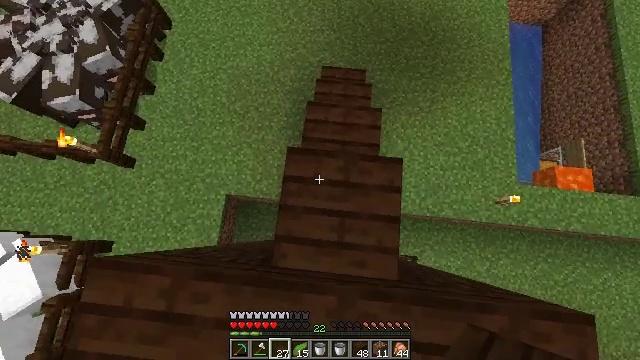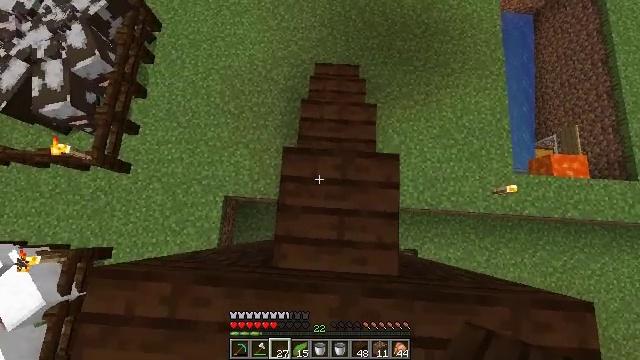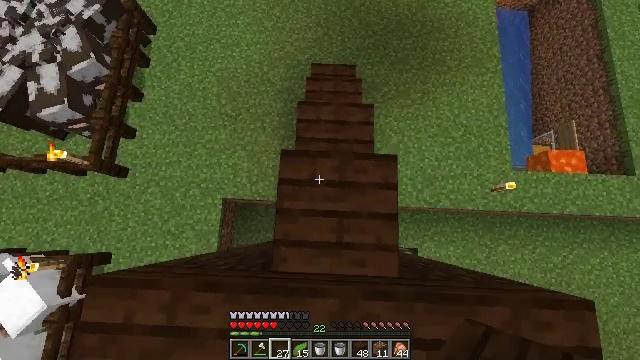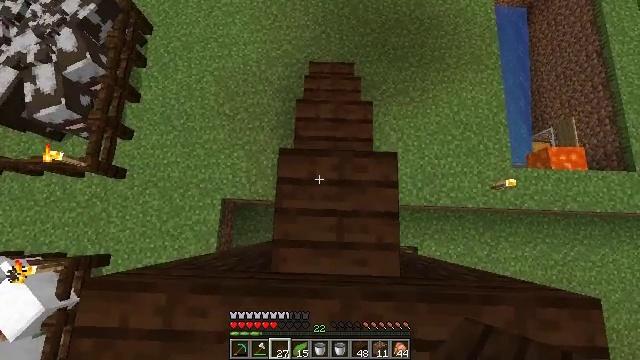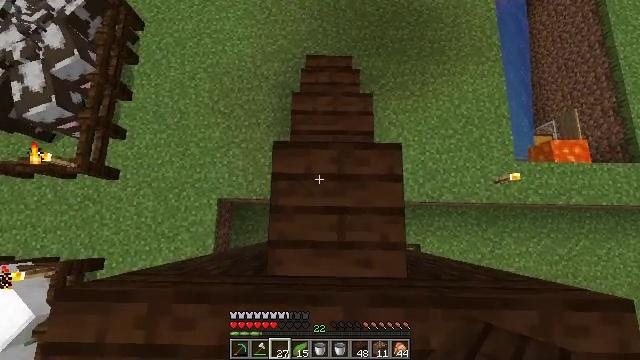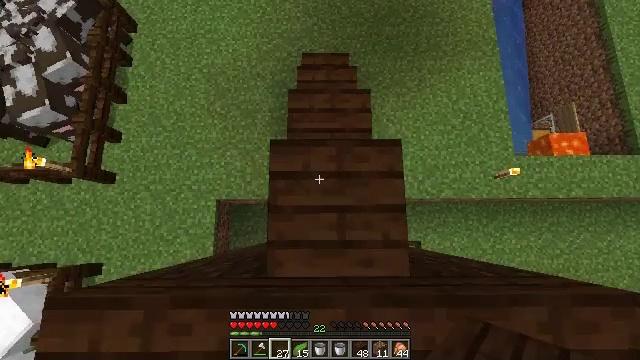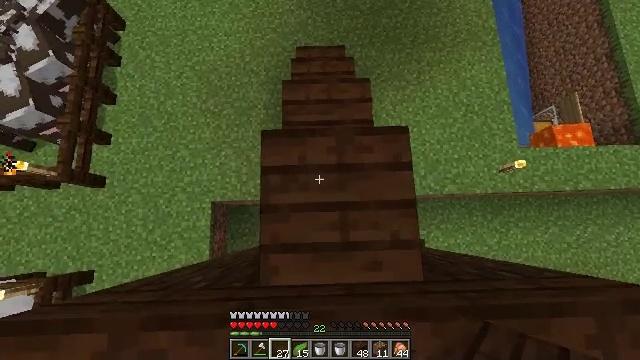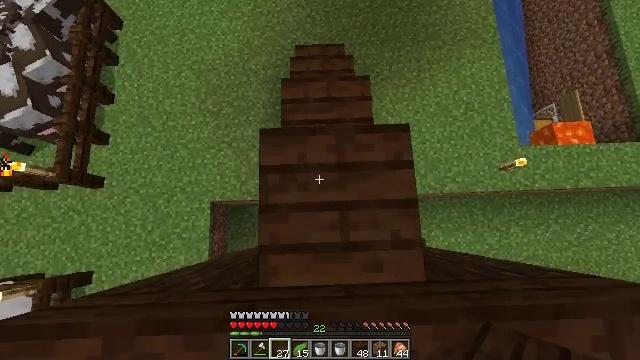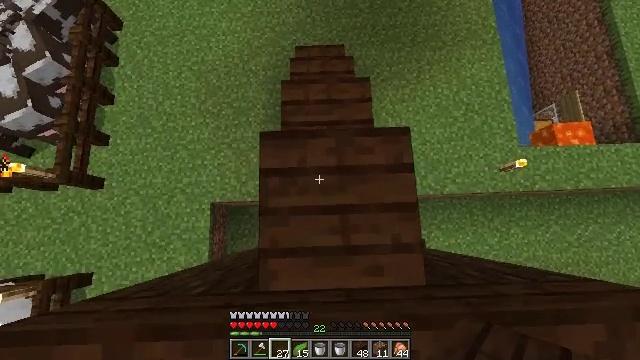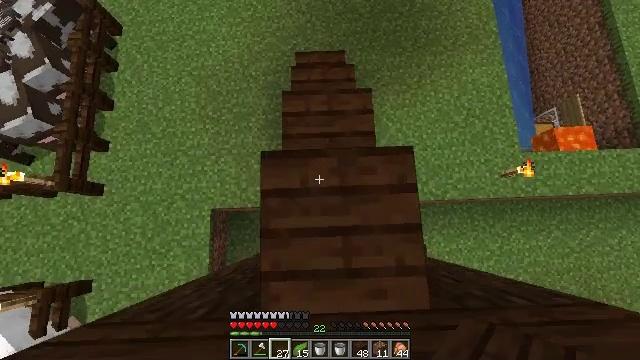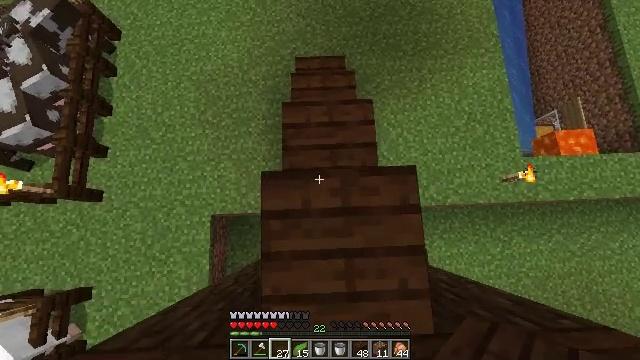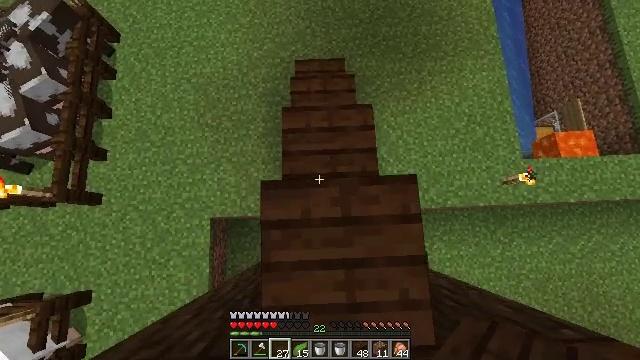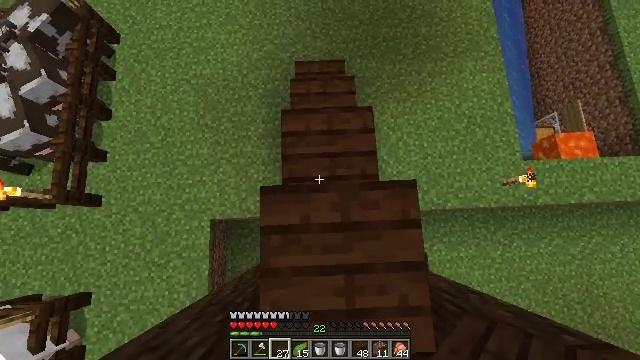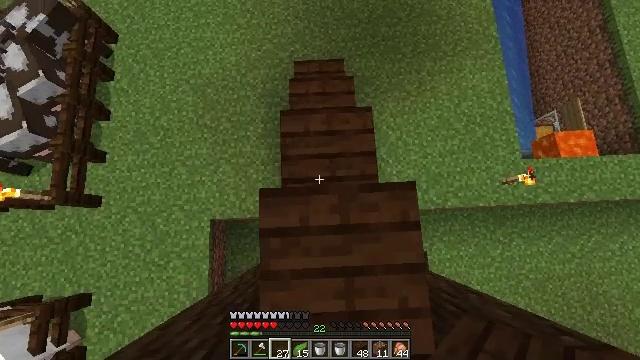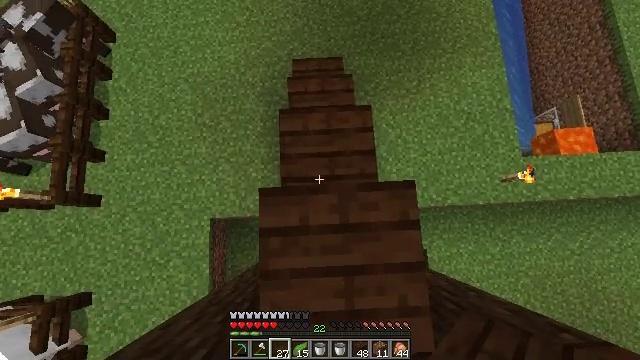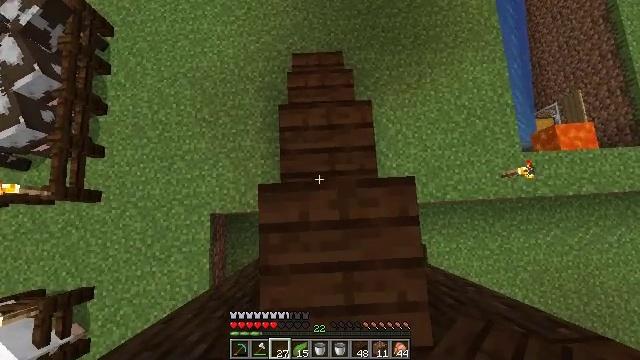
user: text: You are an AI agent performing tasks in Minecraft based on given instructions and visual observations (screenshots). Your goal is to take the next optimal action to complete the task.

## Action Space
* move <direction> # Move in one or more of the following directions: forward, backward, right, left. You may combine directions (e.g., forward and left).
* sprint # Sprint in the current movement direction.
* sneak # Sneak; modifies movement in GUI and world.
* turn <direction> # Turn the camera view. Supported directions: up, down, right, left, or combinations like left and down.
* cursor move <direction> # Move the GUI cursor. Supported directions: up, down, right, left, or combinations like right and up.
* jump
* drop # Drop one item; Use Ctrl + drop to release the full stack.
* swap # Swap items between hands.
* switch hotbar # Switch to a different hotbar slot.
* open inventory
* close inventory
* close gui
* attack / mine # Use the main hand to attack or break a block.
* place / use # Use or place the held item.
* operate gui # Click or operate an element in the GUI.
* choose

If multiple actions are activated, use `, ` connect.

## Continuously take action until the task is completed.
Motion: motion action
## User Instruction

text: Attack the dark oak planks to recycle them.
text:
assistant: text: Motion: turn right
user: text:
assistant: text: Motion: turn right
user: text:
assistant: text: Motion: no_op
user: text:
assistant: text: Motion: turn right
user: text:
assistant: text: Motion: turn right
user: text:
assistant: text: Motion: turn right
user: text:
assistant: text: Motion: no_op
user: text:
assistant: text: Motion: move forward
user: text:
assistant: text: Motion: move forward
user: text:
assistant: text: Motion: no_op
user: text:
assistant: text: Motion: no_op
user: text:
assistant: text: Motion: no_op
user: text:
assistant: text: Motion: no_op
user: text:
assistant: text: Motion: no_op
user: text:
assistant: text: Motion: turn down
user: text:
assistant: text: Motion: turn down
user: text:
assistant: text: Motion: turn down
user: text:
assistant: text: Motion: turn down
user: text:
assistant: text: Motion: no_op
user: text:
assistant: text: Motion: turn down
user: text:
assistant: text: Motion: no_op
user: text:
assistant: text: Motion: no_op
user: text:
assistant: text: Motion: no_op
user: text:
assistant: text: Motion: no_op
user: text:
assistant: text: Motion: no_op
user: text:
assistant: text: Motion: no_op
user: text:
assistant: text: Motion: no_op
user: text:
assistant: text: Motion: no_op
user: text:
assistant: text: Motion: no_op
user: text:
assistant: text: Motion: no_op